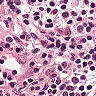
Metastatic tissue present: yes